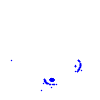
Particle: kaon